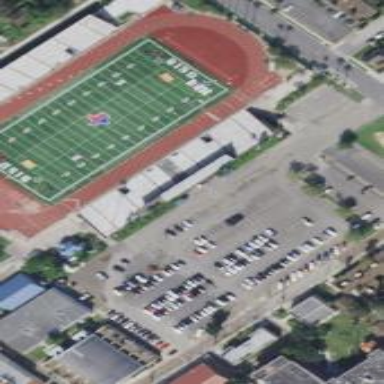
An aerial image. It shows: American football pitch for leisure and sport activities.